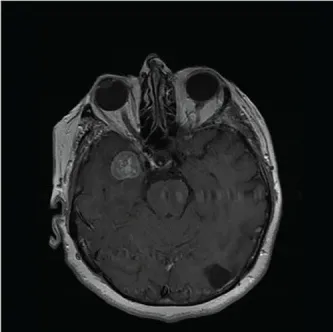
Complete response of 2 asymptomatic brain metastases in patient case 3. PD in temporal lobe metastasis after 10 months of avelumab (April 29, 2019, patient began concurrent SRS on May 31, 2019).
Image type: radiology (mri)